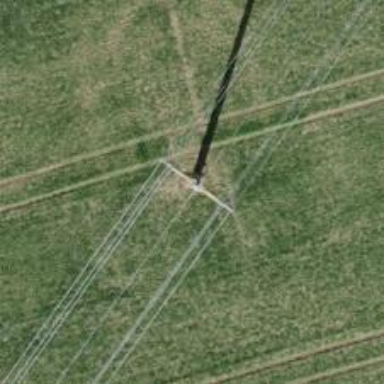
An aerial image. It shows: Power line is depicted.